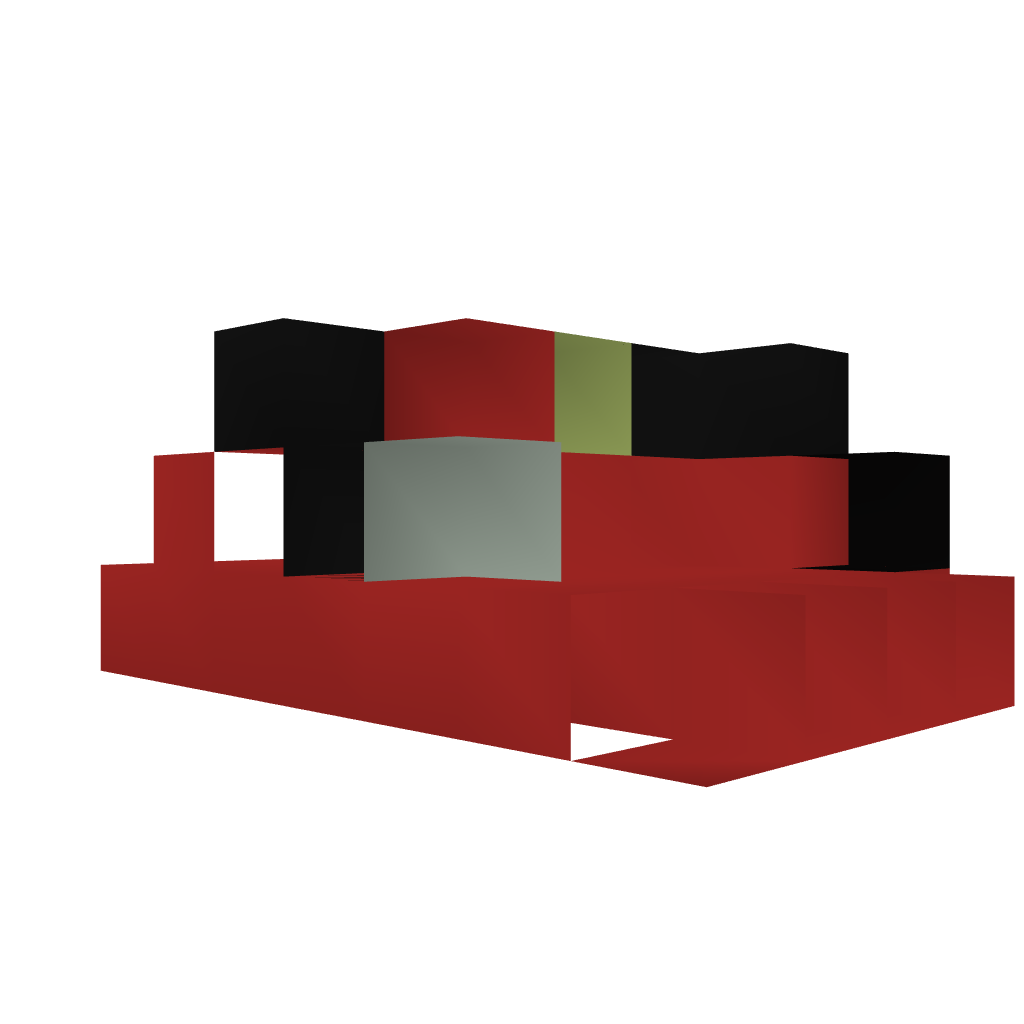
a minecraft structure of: No Daylight Device